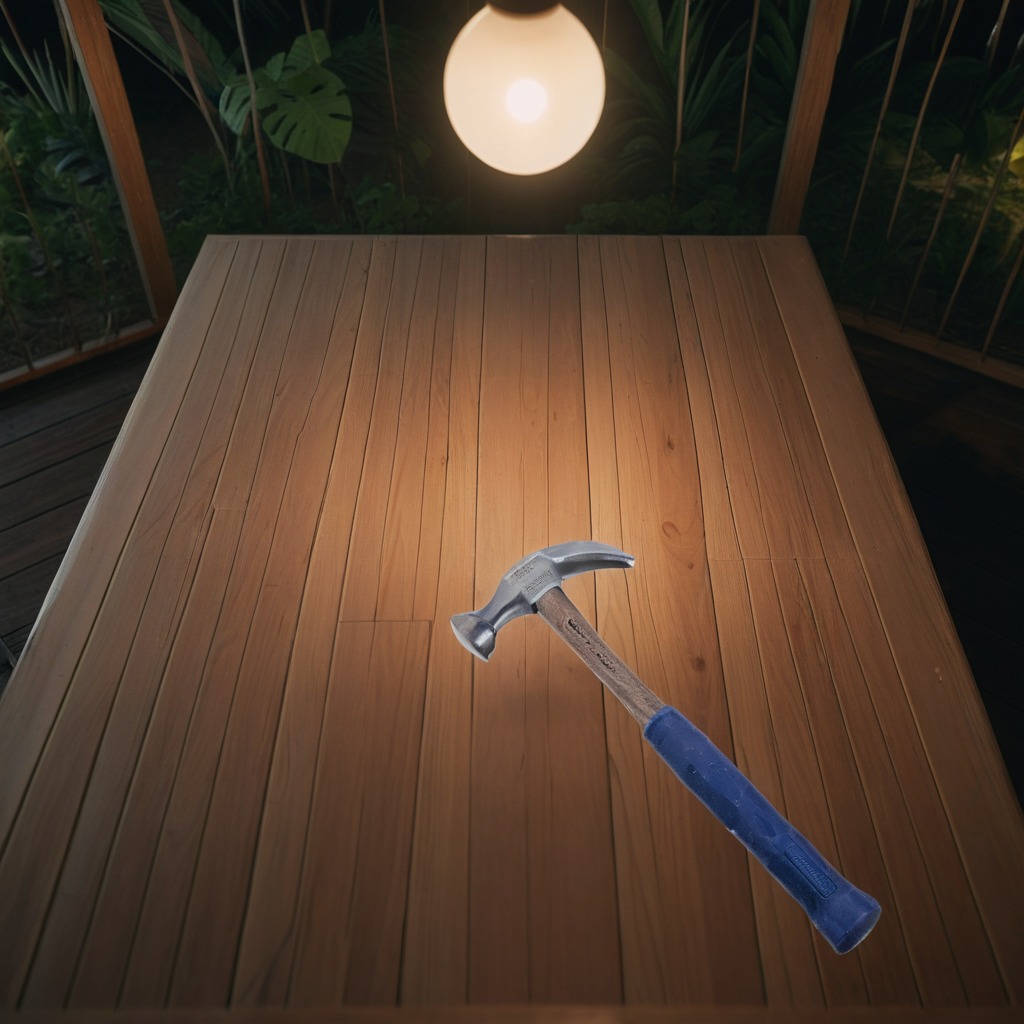
A hammer lies on a wooden table inside a jungle field workshop tent at night.